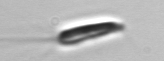
Label: Chrysochromulina